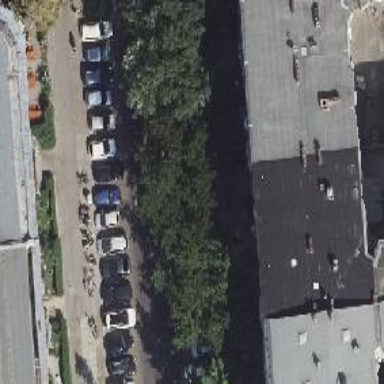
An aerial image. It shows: There is collision protection in place for parking obstacles.